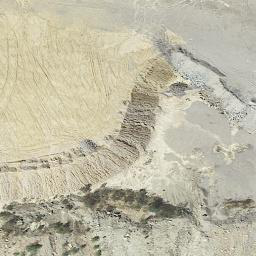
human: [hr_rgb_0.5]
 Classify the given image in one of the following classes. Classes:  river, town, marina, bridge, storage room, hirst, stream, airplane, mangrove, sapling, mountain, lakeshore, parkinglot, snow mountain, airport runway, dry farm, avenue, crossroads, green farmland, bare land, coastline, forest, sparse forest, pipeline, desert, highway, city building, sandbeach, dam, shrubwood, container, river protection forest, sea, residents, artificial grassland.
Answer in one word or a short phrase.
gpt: bare land